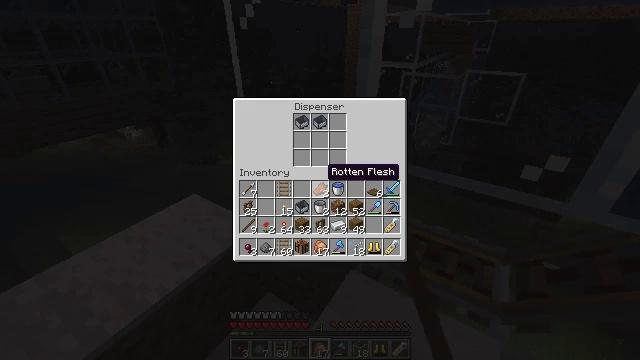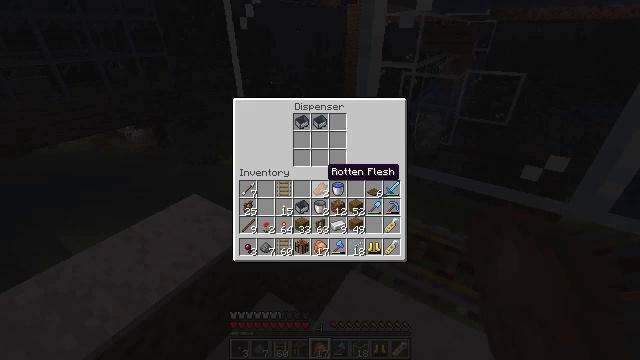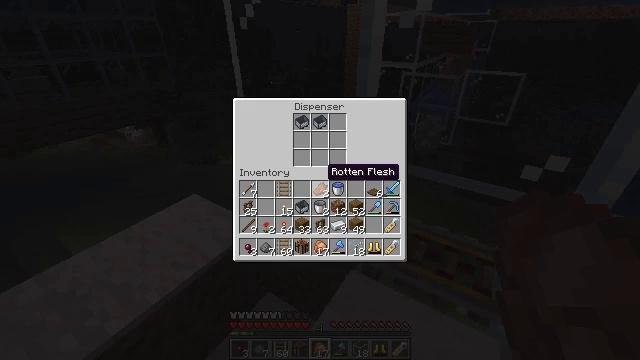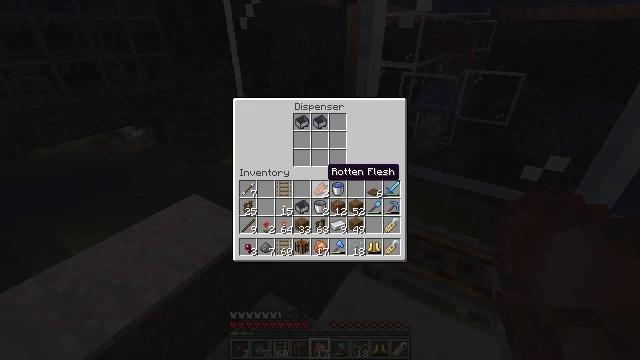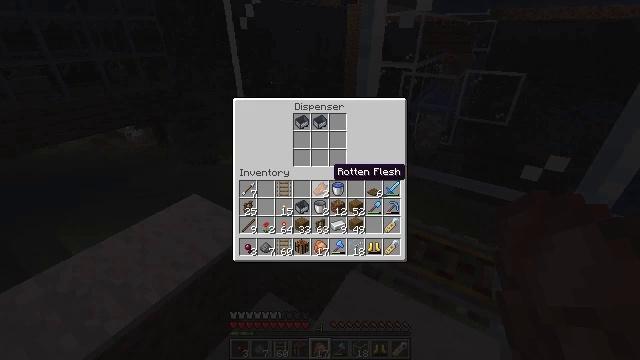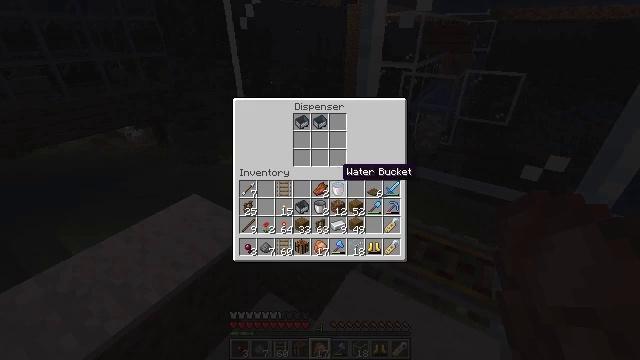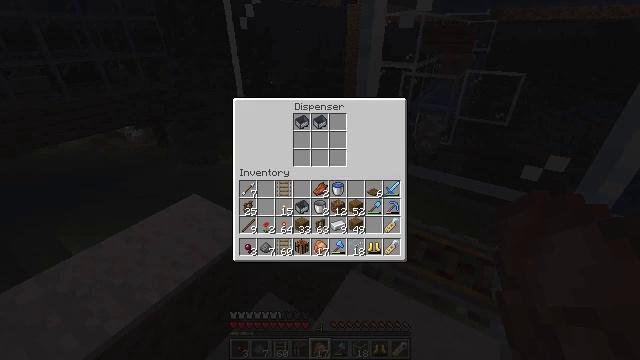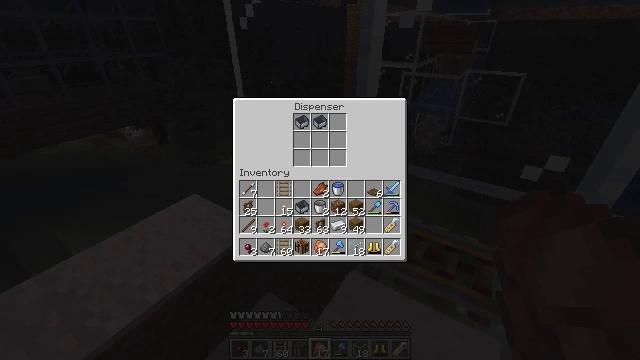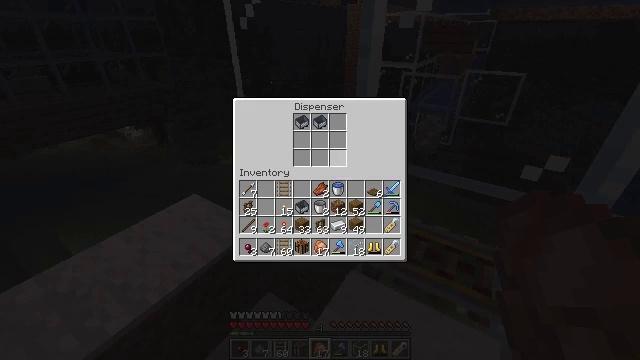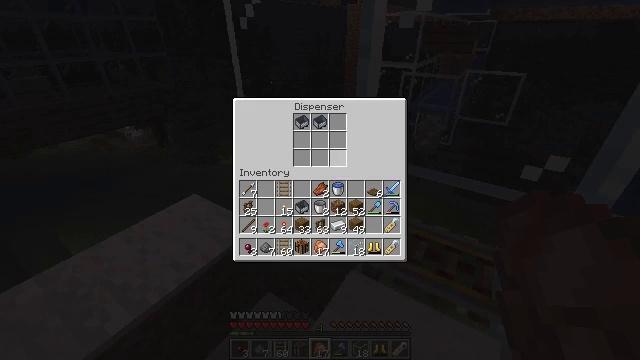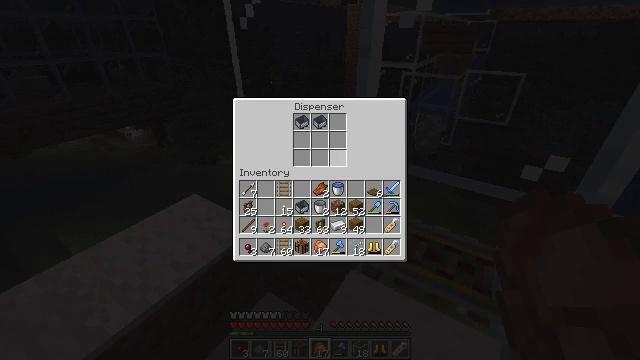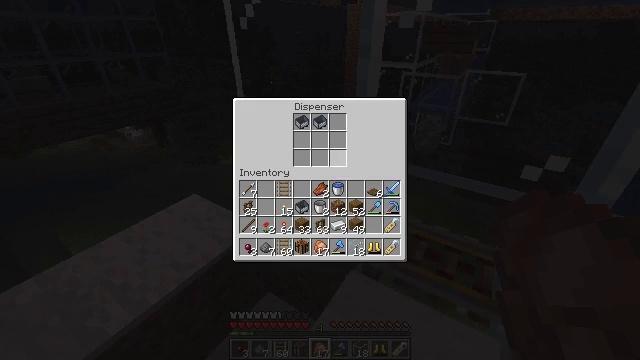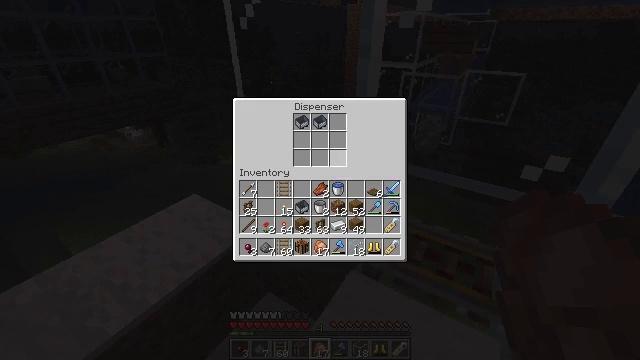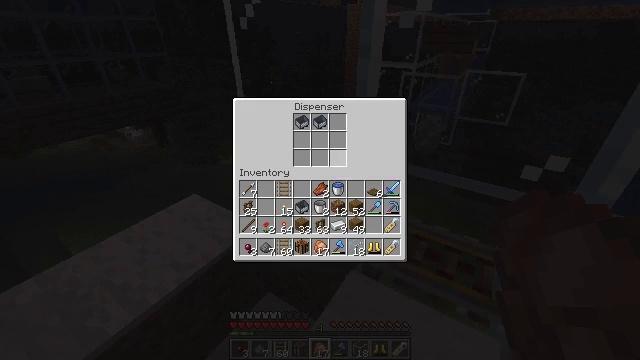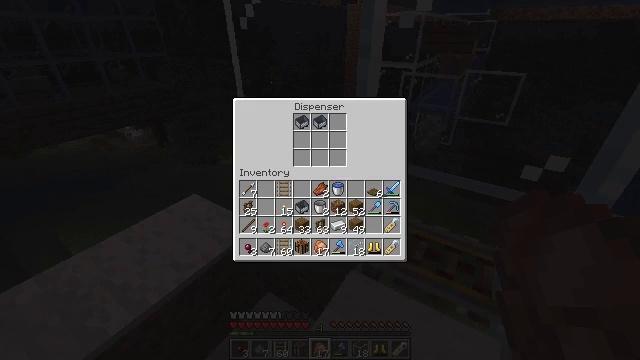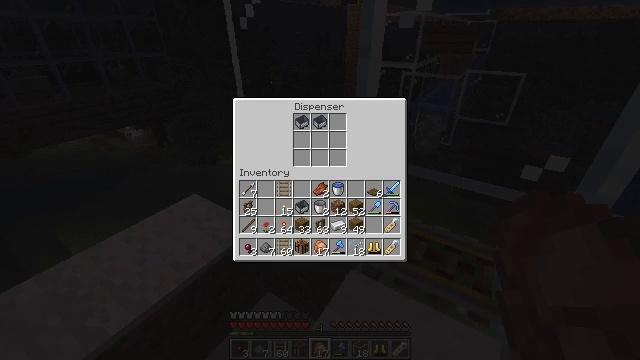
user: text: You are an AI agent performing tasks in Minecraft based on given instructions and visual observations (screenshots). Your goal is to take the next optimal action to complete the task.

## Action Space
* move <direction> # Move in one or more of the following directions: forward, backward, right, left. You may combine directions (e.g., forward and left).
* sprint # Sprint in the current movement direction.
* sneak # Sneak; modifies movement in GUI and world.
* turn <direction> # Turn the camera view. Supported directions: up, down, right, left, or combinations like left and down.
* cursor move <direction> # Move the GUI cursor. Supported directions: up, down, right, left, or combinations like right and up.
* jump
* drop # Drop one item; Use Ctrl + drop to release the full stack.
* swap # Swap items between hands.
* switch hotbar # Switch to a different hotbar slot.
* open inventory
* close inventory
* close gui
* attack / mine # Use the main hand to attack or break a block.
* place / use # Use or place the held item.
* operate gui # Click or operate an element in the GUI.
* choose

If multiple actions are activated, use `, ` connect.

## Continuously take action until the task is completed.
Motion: motion action
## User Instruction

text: Shatter the glass to collect it.
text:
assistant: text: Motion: no_op
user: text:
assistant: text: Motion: no_op
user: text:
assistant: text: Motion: no_op
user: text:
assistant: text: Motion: no_op
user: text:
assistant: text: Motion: cursor move right
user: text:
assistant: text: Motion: no_op
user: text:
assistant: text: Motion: no_op
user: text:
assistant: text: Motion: sneak, cursor move up
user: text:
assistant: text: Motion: sneak
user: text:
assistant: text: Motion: sneak
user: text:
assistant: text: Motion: sneak
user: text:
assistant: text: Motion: sneak
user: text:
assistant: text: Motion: sneak, cursor move down
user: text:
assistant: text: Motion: sneak, cursor move down
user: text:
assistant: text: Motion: sneak
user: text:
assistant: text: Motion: sneak
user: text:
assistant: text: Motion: sneak
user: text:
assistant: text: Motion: sneak, cursor move left
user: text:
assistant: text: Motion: sneak, cursor move left
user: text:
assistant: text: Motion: sneak
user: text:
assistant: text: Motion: sneak
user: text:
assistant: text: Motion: sneak
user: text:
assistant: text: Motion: sneak
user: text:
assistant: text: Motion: sneak
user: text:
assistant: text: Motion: sneak, operate gui
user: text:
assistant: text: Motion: sneak, operate gui
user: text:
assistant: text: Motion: sneak, operate gui
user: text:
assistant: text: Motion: sneak
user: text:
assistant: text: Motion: sneak
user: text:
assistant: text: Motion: sneak